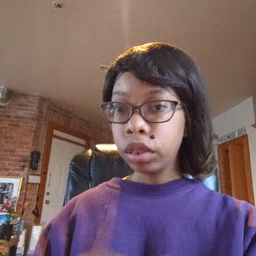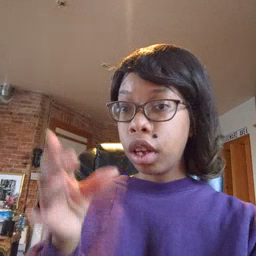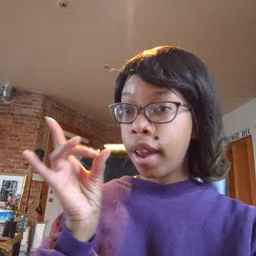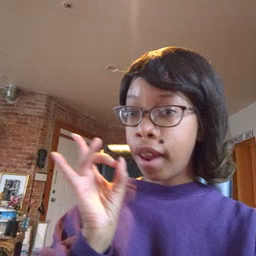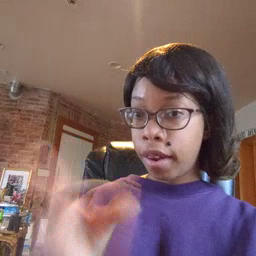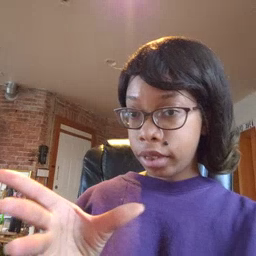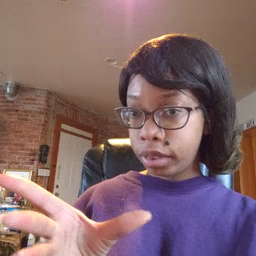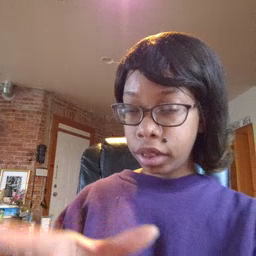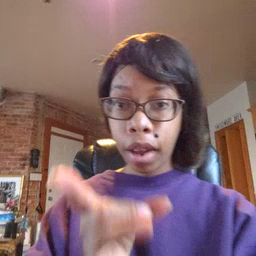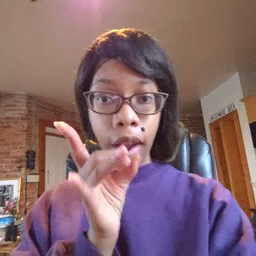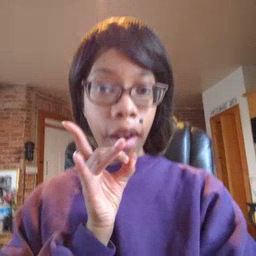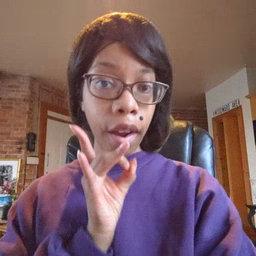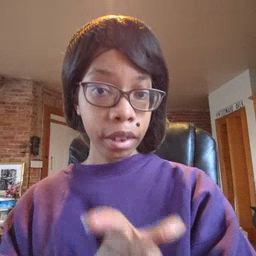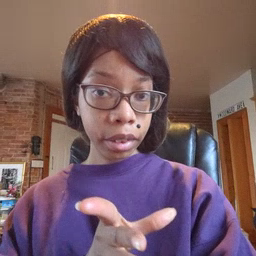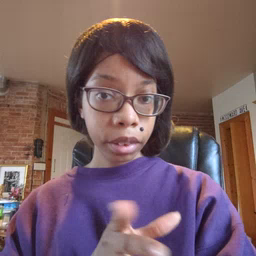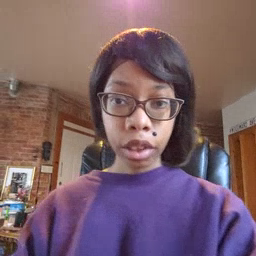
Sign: hate